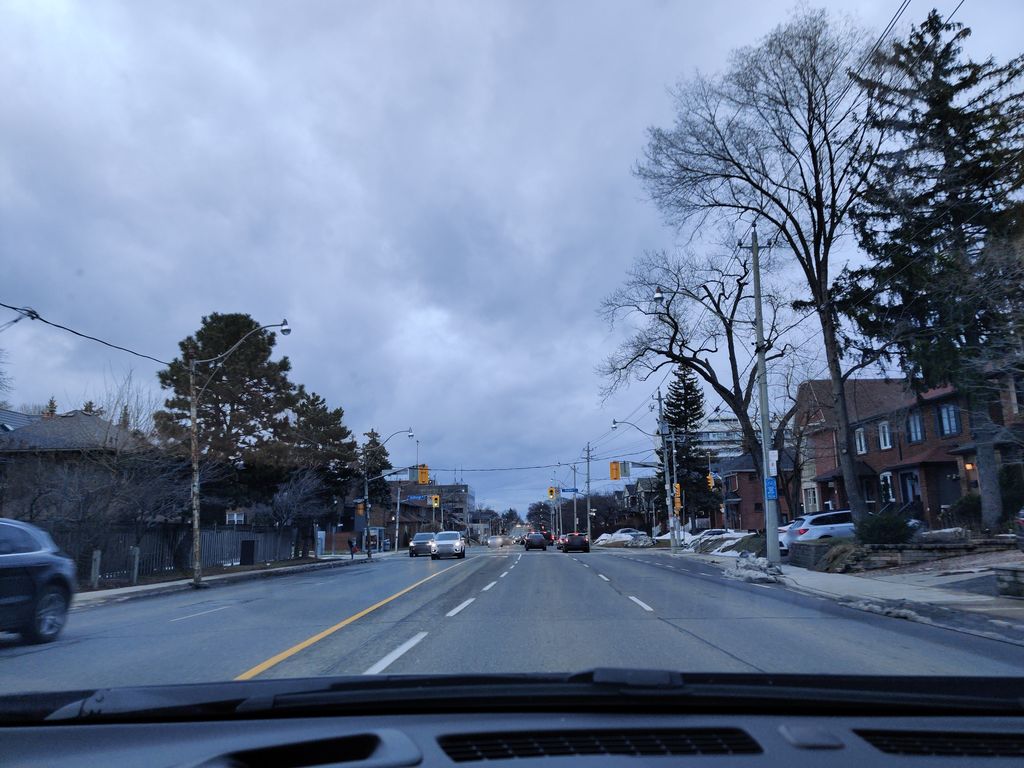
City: toronto